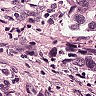
Metastatic tissue present: yes